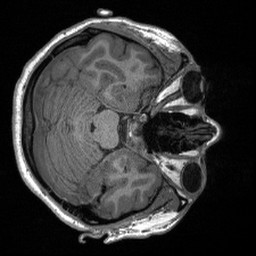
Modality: T1w
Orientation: axial
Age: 28
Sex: female